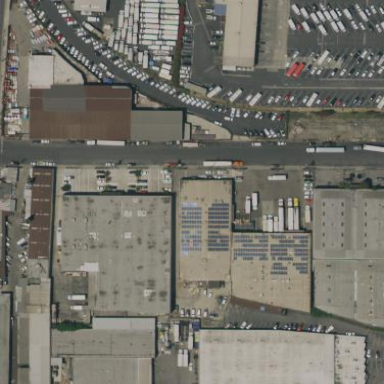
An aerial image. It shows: Warehouse.